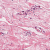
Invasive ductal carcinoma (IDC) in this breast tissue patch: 0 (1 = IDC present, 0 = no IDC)